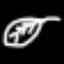
Label: leaf